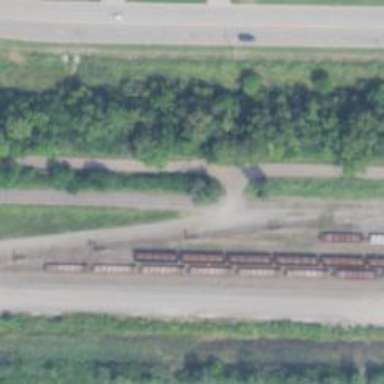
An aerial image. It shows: Railway siding with rails.